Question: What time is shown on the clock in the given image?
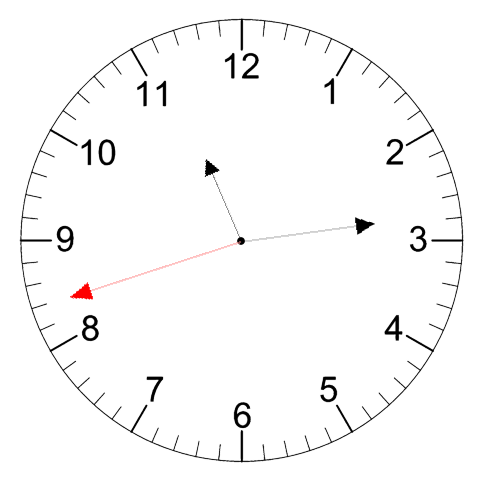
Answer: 11:13:42